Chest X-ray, PA view. Patient: 25 years old, sex F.
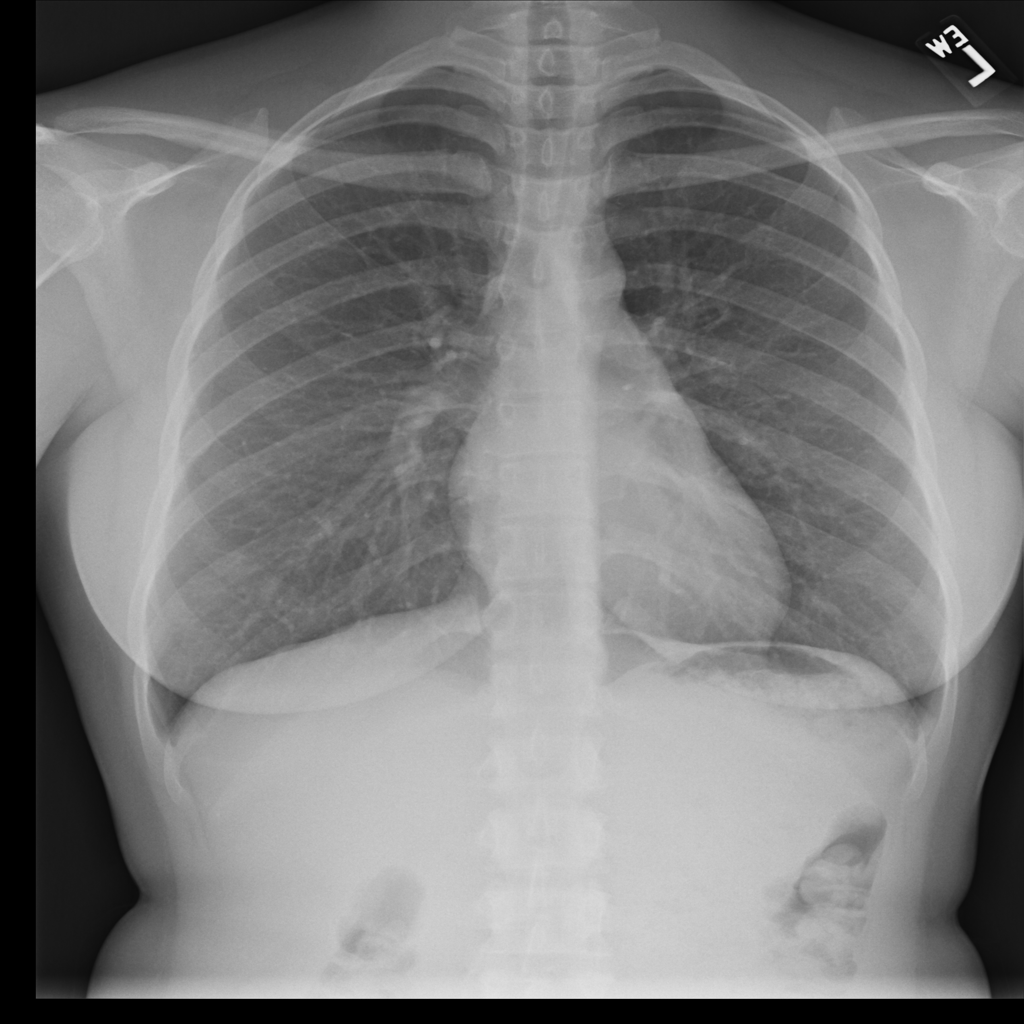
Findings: No Finding